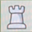
Piece: wR